Question: I'm trying to achieve a similar sort of a chart. For example, Taxi transport payments collected on March via Card and Cash ($40 cash and $38 card payments). I need to display that bar with the main color and the lighter version of the main color. I have two questions here
What sort of a graph possibly fit into my needs?
How can I make a bar with two different shades of the same color (Dark blue and light blue)?
Expected Outcome:

I have tried with the following code, I am sure the dataset is not including the Card and Cash options as I explained earlier.
'''
var barChartData = {
labels: ["January", "February", "March", "April", "May", "June", "July"],
datasets: [{
label: 'Train',
backgroundColor: "rgba(168, 90, 50,1)",
data: [50, 40, 23, 45, 67, 78, 23]
}, {
label: 'Bus',
backgroundColor: "rgba(50, 168, 80,1)",
data: [50, 40, 78, 23, 23, 45, 67]
}, {
label: 'Taxi',
backgroundColor: "rgba(83, 95, 219,1)",
data: [50, 67, 78, 23, 40, 23, 0]
}]
};
var ctx = document.getElementById("canvas").getContext("2d");
var myBar = new Chart(ctx, {
type: 'bar',
data: barChartData,
options: {
title: {
display: true,
text: "Transport Mode"
},
tooltips: {
mode: 'single',
callbacks: {
label: function(tooltipItem, data) {
var text = data.datasets[tooltipItem.datasetIndex].label;
var value = data.datasets[tooltipItem.datasetIndex].data[tooltipItem.index];
var total = 0;
var label = '';
for (var i = 0; i < data.datasets.length; i++) {
total += data.datasets[i].data[tooltipItem.index];
}
if (tooltipItem.datasetIndex != data.datasets.length - 1) {
label += text + " : $" + value.toFixed(2).replace(/(\d)(?=(\d{3})+\.)/g, '$1,');
} else {
label += text + " : $" + value.toFixed(2).replace(/(\d)(?=(\d{3})+\.)/g, '$1,'), "Total : $" + total;
}
return label;
}
}
},
responsive: true,
scales: {
xAxes: [{
gridLines: { color: "rgba(0, 0, 0, 0)" }
}],
yAxes: [{
}]
}
}
});
'''
Thank you.
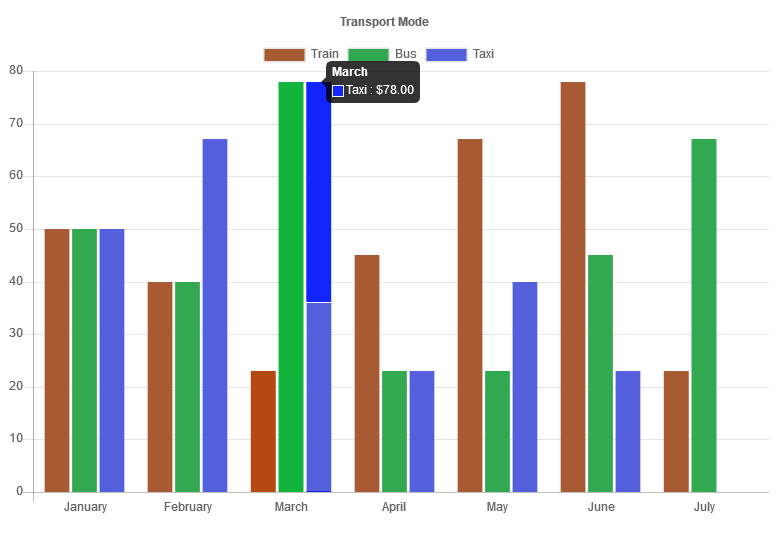
Answer: '''
var data = {
labels: ["January", "February", "March", "April", "May", "June", "July"],
datasets: [{
label: 'Train',
backgroundColor: "rgba(168, 90, 50,1)",
data: [50, 40, 23, 45, 67, 78, 23],
stack: 1
}, {
label: 'Bus',
backgroundColor: "rgba(50, 168, 80,1)",
data: [50, 40, 78, 23, 23, 45, 67],
stack: 3
}, {
label: 'Taxi',
backgroundColor: "rgba(83, 95, 219,1)",
data: [50, 67, 78, 23, 40, 23, 0],
stack: 2
},
{
label: 'Taxi cash',
backgroundColor: "rgba(83, 55, 219,1)",
data: [25, 10, 12, 20, 10, 12, 5],
stack: 2
}]
};
var options = {
title: {
display: true,
text: "Transport Mode"
},
tooltips: {
mode: 'single',
callbacks: {
label: function(tooltipItem, data) {
var text = data.datasets[tooltipItem.datasetIndex].label;
var value = data.datasets[tooltipItem.datasetIndex].data[tooltipItem.index];
var total = 0;
var label = '';
for (var i = 0; i < data.datasets.length; i++) {
total += data.datasets[i].data[tooltipItem.index];
}
if (tooltipItem.datasetIndex != data.datasets.length - 1) {
label += text + " : $" + value.toFixed(2).replace(/(\d)(?=(\d{3})+\.)/g, '$1,');
} else {
label += text + " : $" + value.toFixed(2).replace(/(\d)(?=(\d{3})+\.)/g, '$1,'), "Total : $" + total;
}
return label;
}
}
},
responsive: true,
scales: {
xAxes: [{
gridLines: { color: "rgba(0, 0, 0, 0)" },
stacked: true
}],
yAxes: [{
}]
}
};
var ctx = document.getElementById("canvas").getContext("2d");
var myBar = new Chart(ctx, {
type: 'bar',
options: options,
data: data
});
'''
'''
body {
background: #1D1F20;
padding: 16px;
}
canvas {
border: 1px dotted red;
}
.chart-container {
position: relative;
margin: auto;
height: 80vh;
width: 80vw;
}
'''
'''
<script src="https://cdnjs.cloudflare.com/ajax/libs/Chart.js/2.9.3/Chart.min.js"></script>
<div class="chart-container">
<canvas id="canvas"></canvas>
</div>
'''
Look into stacked bar chart <URL>
'''
scales: {
yAxes: [{
stacked: true
}]
}
'''